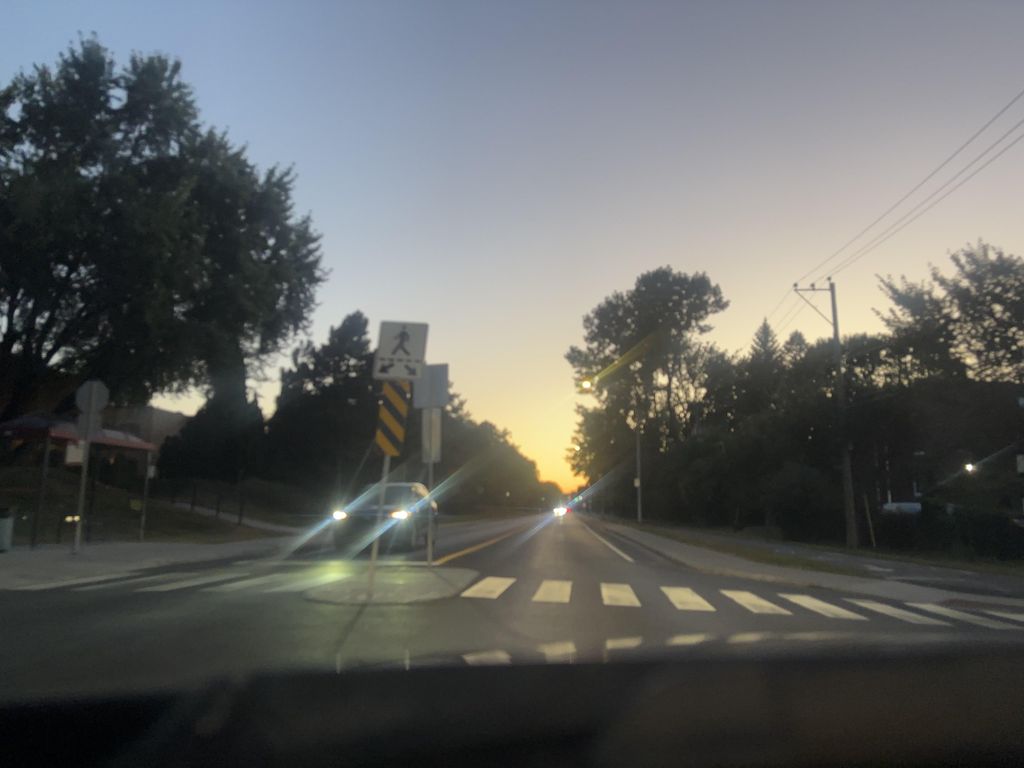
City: montreal